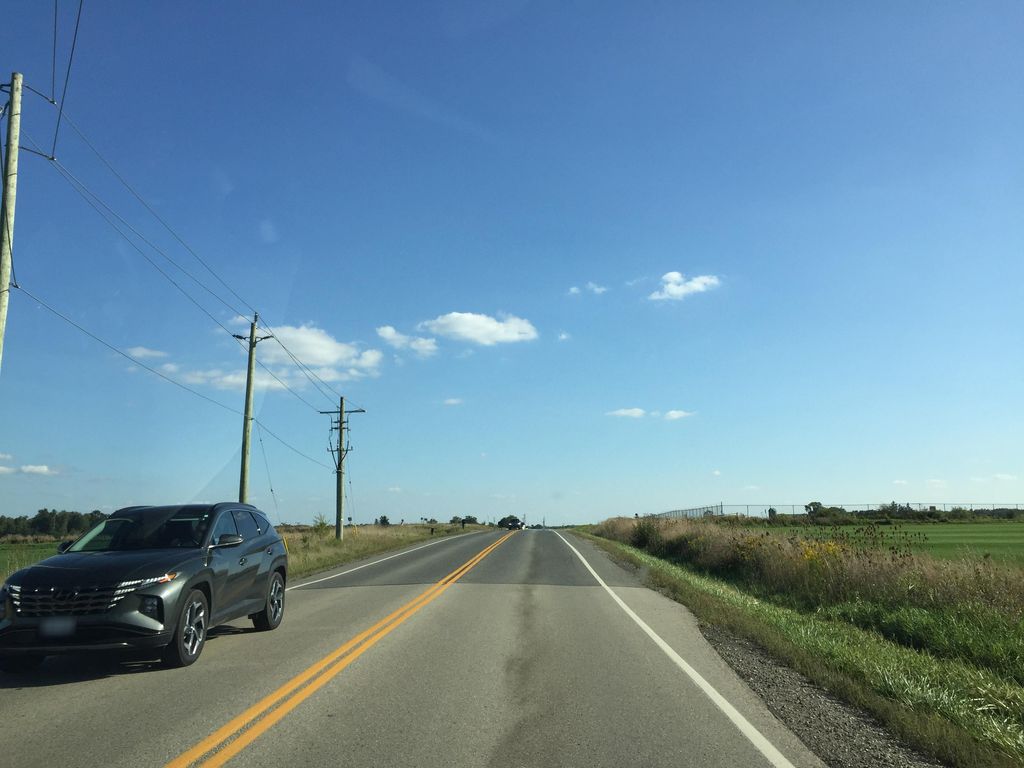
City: kitchener-waterloo